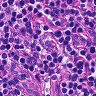
Metastatic tissue present: no